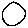
Label: circle